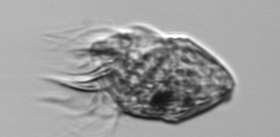
Label: Strombidium_morphotype1